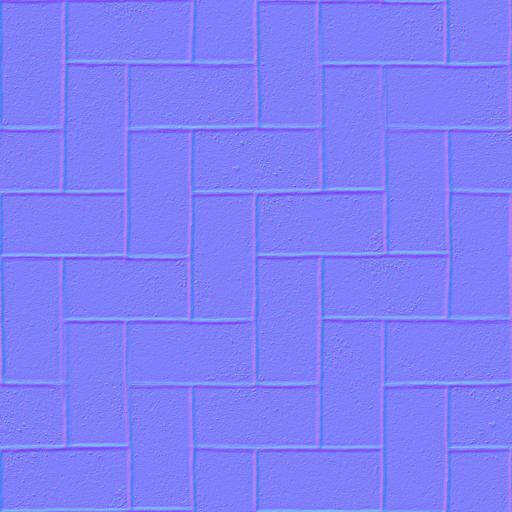
herringbone pavement paving stones red